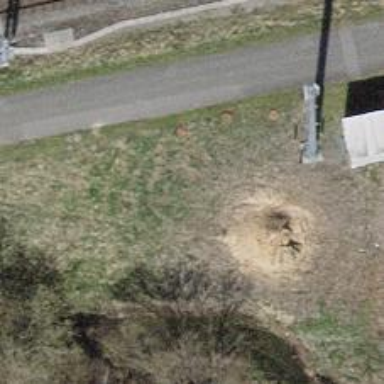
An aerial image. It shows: Communication tower.